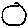
Label: circle